Question: I have a combobox with html values.
Selected value in inputfield displaying with html tags:

<URL>
How to display value without html tags?
Thanks.
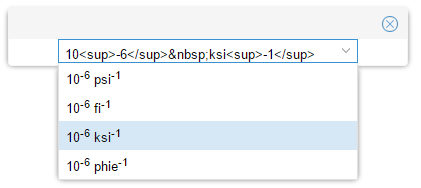
Answer: Please try this <URL>
The idea is to override the <URL> template.
Note: I've used <URL> function of Jquery in this solution.

'''
Ext.define('Mycombo', {
extend: 'Ext.form.field.ComboBox',
alias: ['widget.myCombo', 'widget.combos'],
initComponent: function() {
var me = this;
me.displayTpl = new Ext.XTemplate(
'<tpl for=".">' +
'{[typeof values === "string" ? values : values["' + me.displayField + '"].toString().renderSup()]}' +
'<tpl if="xindex < xcount">' + me.delimiter + '</tpl>' +
'</tpl>'
); // this is the template for the display field - the display in the input field
me.callParent();
}
});
// this function is taken from http://stackoverflow.com/questions/<PHONE>/superscript-in-input-field-of-text-type
String.prototype.renderSup = function() {
var chars = '+-=()0123456789AaAEaeaaaBbccDddEe3@eeefGggghHhIiIiijJjjKklLLllMmmNnnnnNGOoooOUPpFrRrrRssSTttUuUuuYWWUvVv^wWxyzzzZbgdthphkhnn?',
sup = '+-=()0123456789AaAEaeaaBbDdEeEeeGgGhHhIijJKklLMmNnOoOuPprRrrrsTtUuumvwWxybgdf?';
console.log(this);
var strP = this.replace('&nbsp;', ' ');
return strP.replace(/<sup[^>]*>(.*?)<\/sup>/g, function(x) {
var str = '',
txt = Ext.String.trim($(x).unwrap().text());
for (var i = 0; i < txt.length; i++) {
var n = chars.indexOf(txt[i]);
str += (n != -1 ? sup[n] : txt[i]);
}
console.log(str);
return str;
});
};
Ext.application({
name: 'Fiddle',
launch: function() {
Ext.create('Ext.window.Window', {
width: 400,
height: 60,
layout: {
type: 'vbox',
align: 'middle',
pack: 'middle'
},
items: [{
xtype: 'myCombo',
width: 300,
displayField: 'value',
valueField: 'value',
editable: false,
store: Ext.create('Ext.data.Store', {
fields: ['value'],
data: [{
value: '10<sup>-6</sup>&nbsp;psi<sup>-1</sup>'
}, {
value: '10<sup>-6</sup>&nbsp;fi<sup>-1</sup>'
}, {
value: '10<sup>-6</sup>&nbsp;ksi<sup>-1</sup>'
}, {
value: '10<sup>-6</sup>&nbsp;phie<sup>-1</sup>'
}]
})
}]
}).show();
}
});
'''